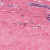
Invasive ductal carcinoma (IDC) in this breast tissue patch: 0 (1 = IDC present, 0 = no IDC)